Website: apple
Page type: billing-address
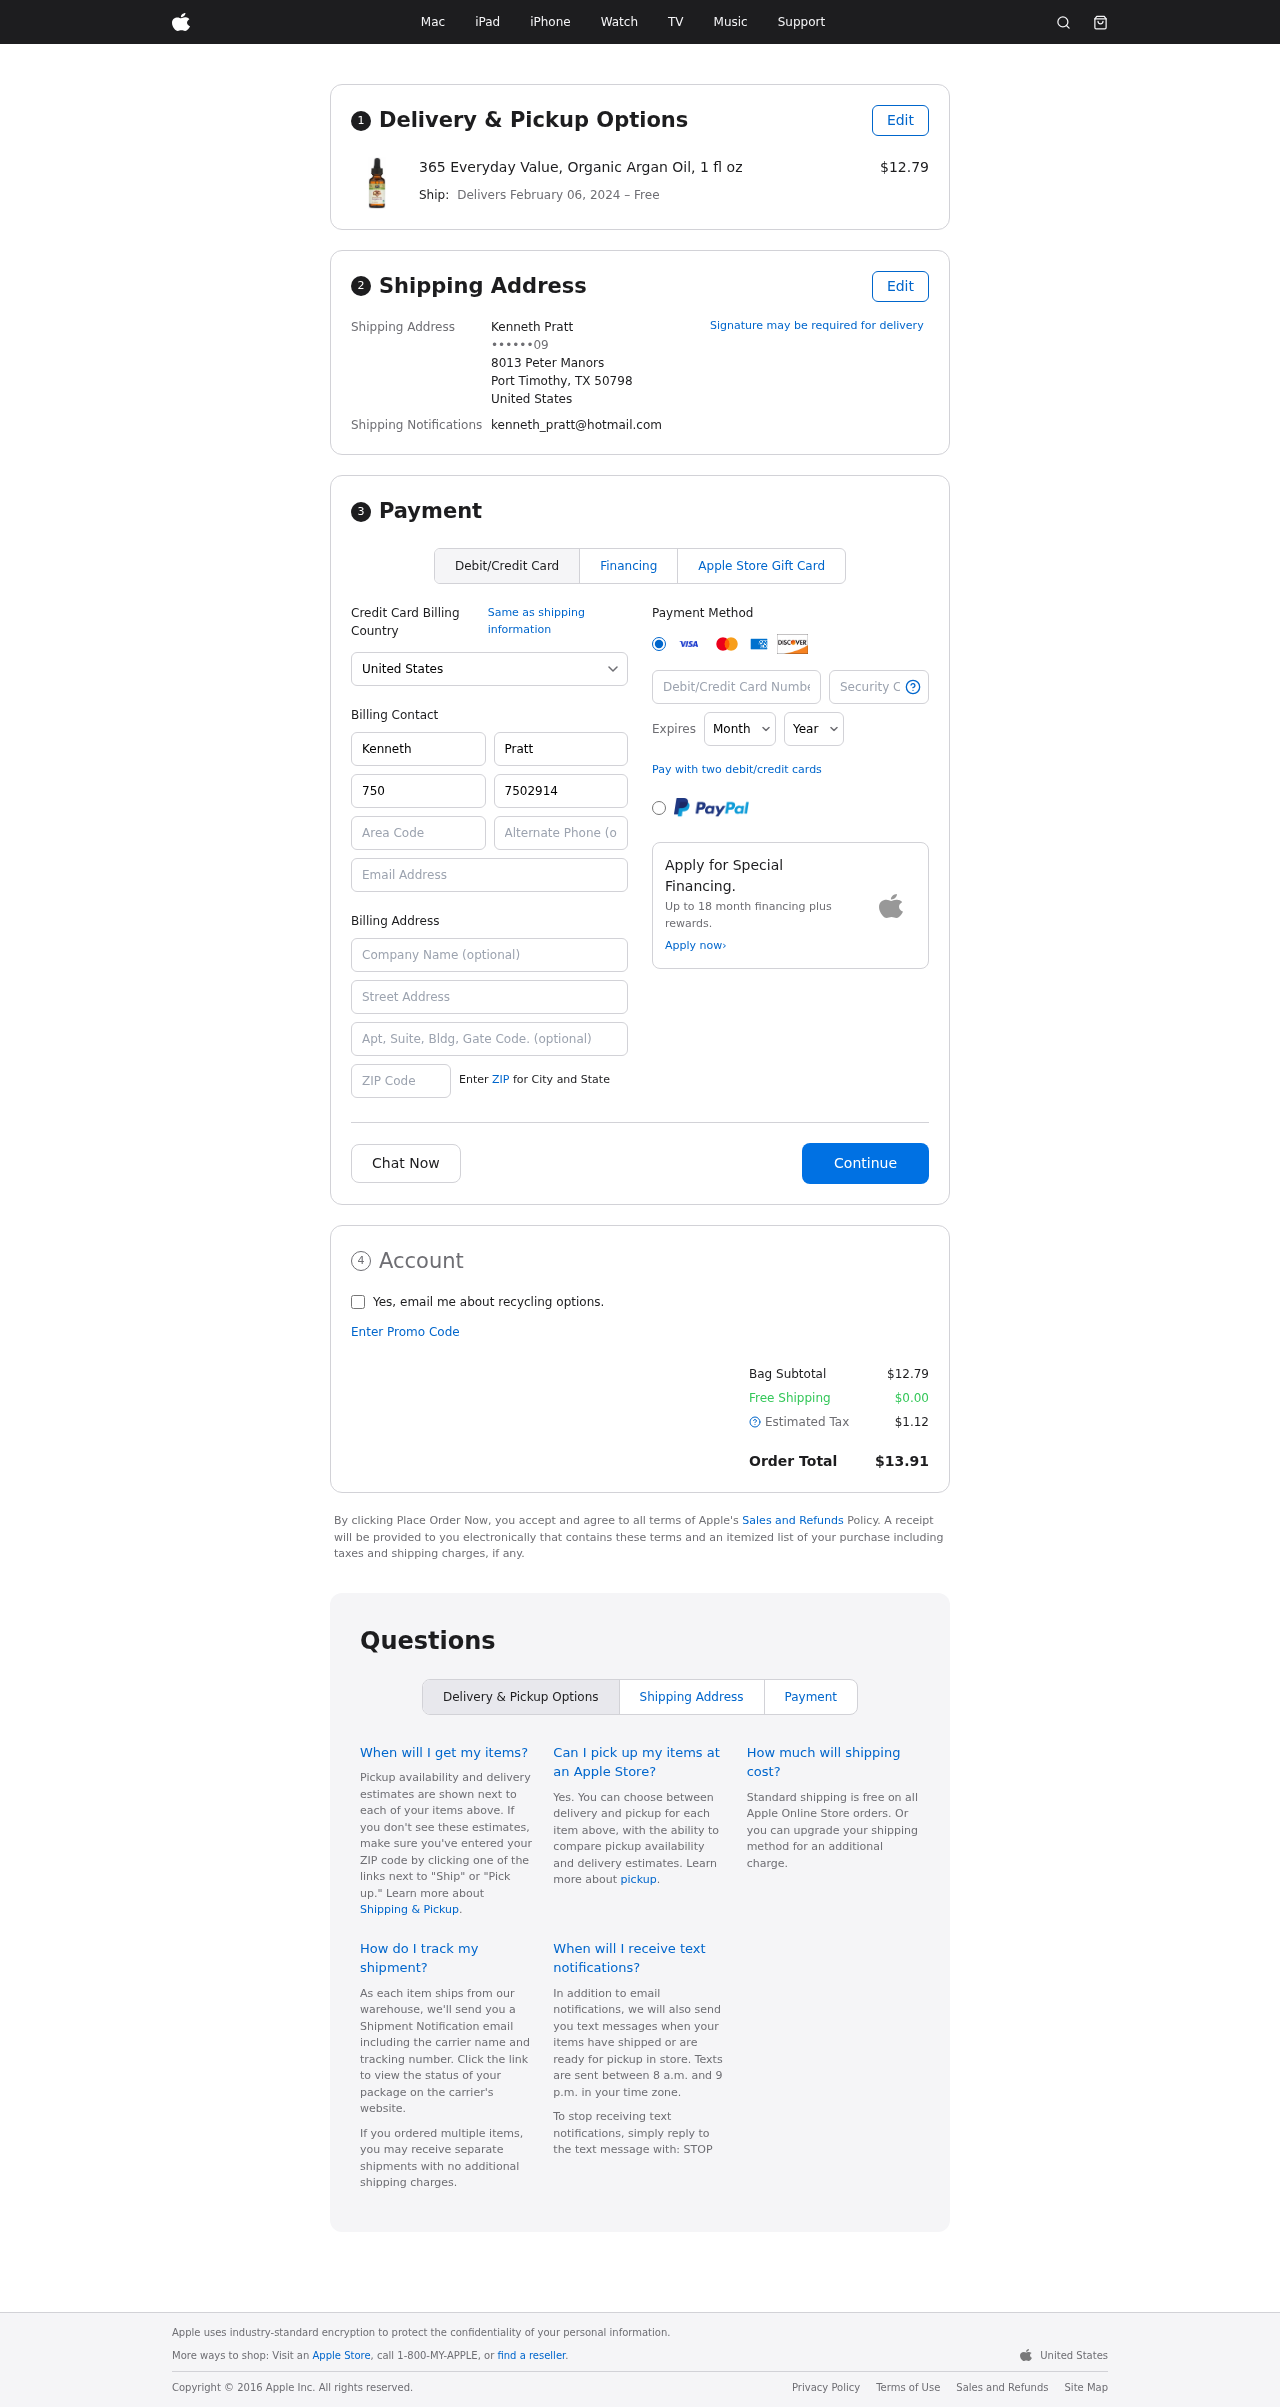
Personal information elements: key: PII_CARD_CVV
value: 8476
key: PII_CARD_EXPIRY_MONTH
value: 12
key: PII_CARD_EXPIRY_YEAR
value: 30
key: PII_CARD_NUMBER
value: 3445 7118 6251 521
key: PII_CITY_STATE_ZIP
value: Port Timothy, TX 50798
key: PII_COUNTRY
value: United States
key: PII_EMAIL
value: kenneth_pratt@hotmail.com
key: PII_FULLNAME
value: Kenneth Pratt
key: PII_STREET
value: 8013 Peter Manors
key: PII_PHONE_MASKED
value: ••••••09
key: PII_BILLING_FIRSTNAME
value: Kenneth
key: PII_BILLING_LASTNAME
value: Pratt
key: PII_BILLING_PHONE_AREA
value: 750
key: PII_BILLING_PHONE
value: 7502914209
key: PII_BILLING_EMAIL
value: kenneth_pratt@hotmail.com
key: PII_BILLING_STREET
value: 8013 Peter Manors
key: PII_BILLING_POSTCODE
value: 50798
Product elements: key: PRODUCT1_NAME
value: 365 Everyday Value, Organic Argan Oil, 1 fl oz
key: PRODUCT1_PRICE
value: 12.79
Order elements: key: ORDER_DELIVERY_DATE
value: February 06, 2024
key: ORDER_SUBTOTAL
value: $12.79
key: ORDER_SHIPPING_COST
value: $0.00
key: ORDER_TAX
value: $1.12
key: ORDER_TOTAL
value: $13.91